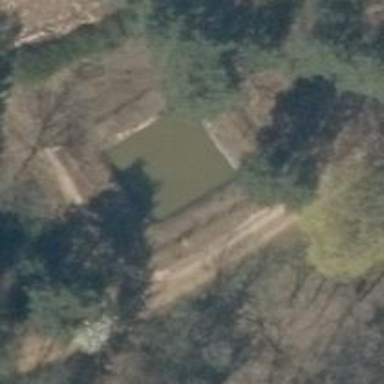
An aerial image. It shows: Fire water pond surrounded by natural water.